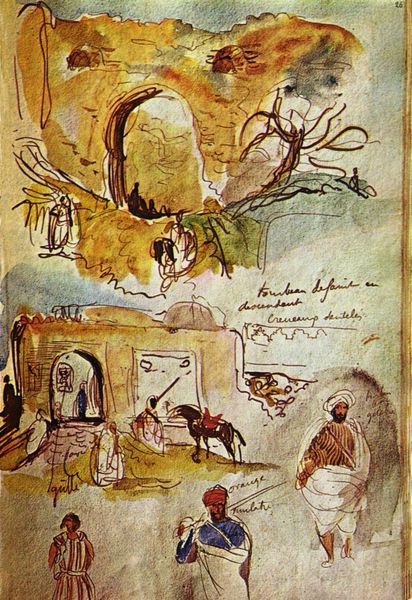
Titel: Stadtmauer von Meknes
Künstler: Eugène Delacroix
Standort: Paris
Institution: Musée du Louvre
Schlagwörter: baum, blau, felsen, gemälde, himmel, mann, umhang, wasser, weiß, aquarell, frauen, gelb, grün, landschaft, menschen, ocker, sitzen, braun, bunt, fenster, frankreich, grau, männer, orange, schwarz, skizze, stroh, tür, zeichnung, dach, haus, hund, rot, tier, weg, beige, malerei, muster, ornament, bart, architektur, kleidung, mensch, stein, natur, land, gewand, gold, kutte, schön, esel, handel, pferd, sattel, farbig, schrift, papier, bogen, studie, afrika, wüste, mauer, ziegel, grafik, graphik, wasserfarbe, linien, platz, figuren, französisch, kuppel, wild, karikatur, inschrift, streifen, durchgang, tor, knochen, tusche, wasserfarben, ruine, dürr, buch, moschee, orient, torbogen, asien, schraffur, seite, illustration, schwert, text, beschriftung, worte, koloriert, degen, entwurf, tracht, portal, stadttor, klinke, arabisch, türkisch, pforte, reise, reichtum, mediterran, orientalismus, armut, turban, welt, szenen, gün, ziege, türkei, manschen, führen, araber, marokko, osten, sultan, delacroix, lasierend, handzeichnung, rundbogenfenster, beschriftet, druchgang, assoziation, beduinen, kaftan, tagebuch, mohammed, tunesien, berber, rott, burnus, reisetagebuch, tunisreise, rückansichten, äast, zeichnung arabien, farfbig, hfunnen